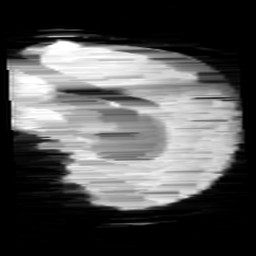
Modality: minIP
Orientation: sagittal
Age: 9
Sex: male
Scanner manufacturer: siemens
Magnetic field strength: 3 T
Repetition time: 0.027 s
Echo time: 0.02 s